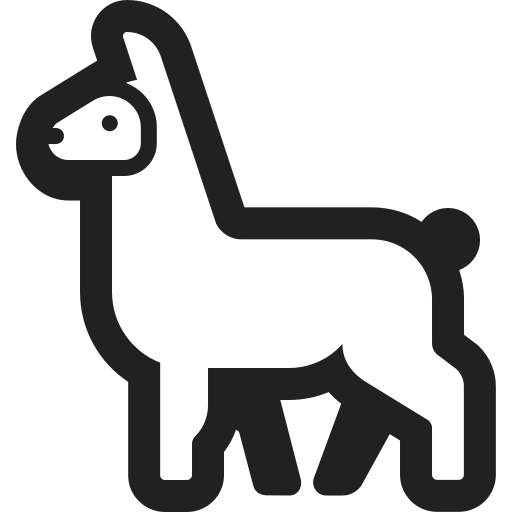
llama high contrast